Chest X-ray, PA view. Patient: 27 years old, sex M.
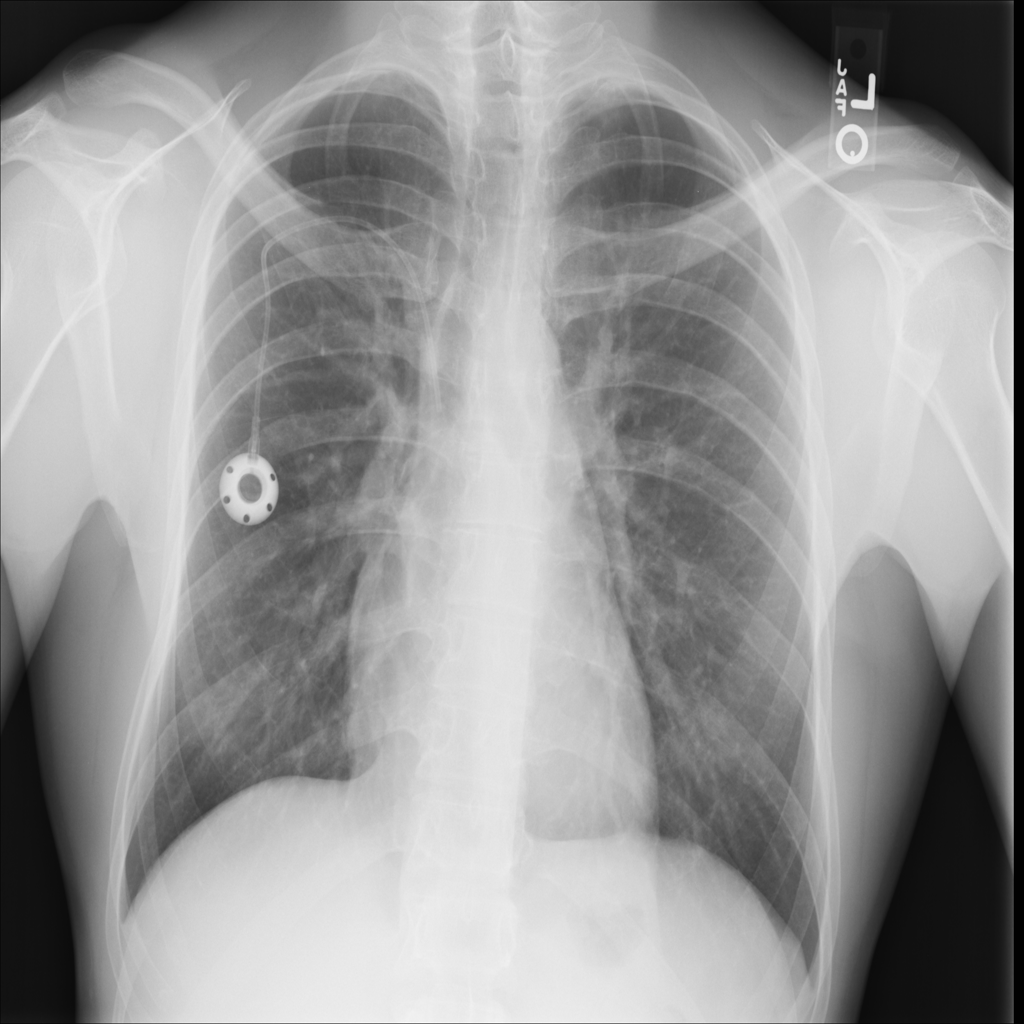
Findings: No Finding